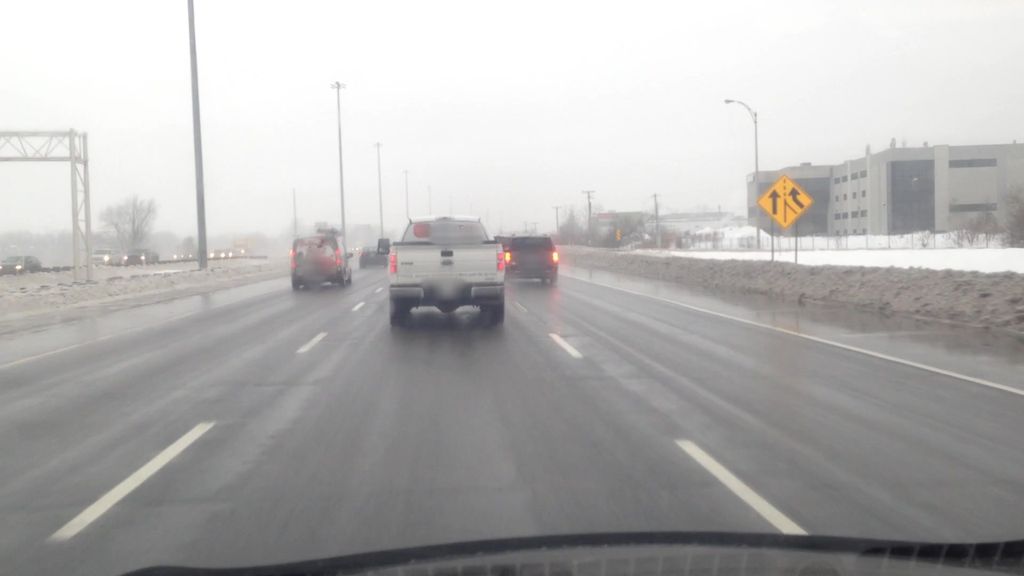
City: montreal